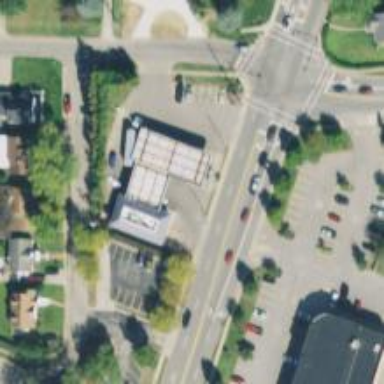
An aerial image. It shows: Convenience shop.